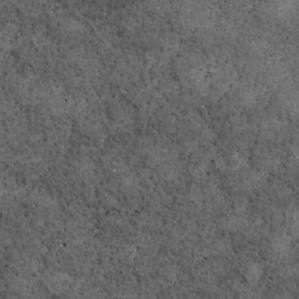
Label: non_frost